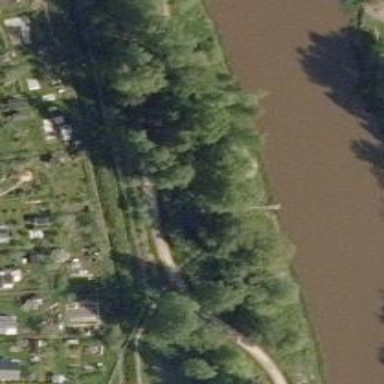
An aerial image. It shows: Path leading to bridge.